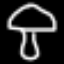
Label: mushroom